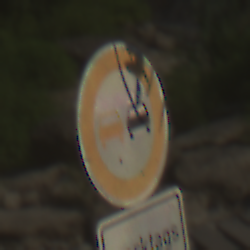
Verkehrszeichen: Ueberholverbot
Zusatzzeichen unten: ZeitangabenMitBeschraenkungAufWochentage1
Umgebung: Outdoor, Nature
Tageszeit: MorningAfternoon
Wetter: PartlyCloudy
Licht: Natural
Jahreszeit: NotSpecified
Kontrast: HighContrast